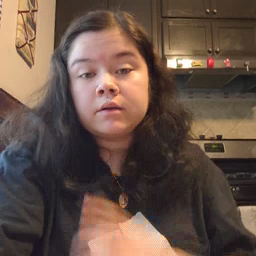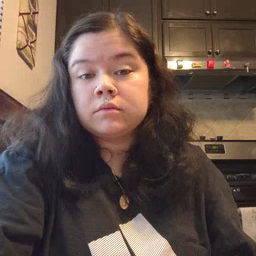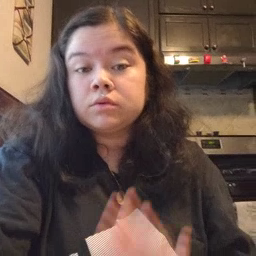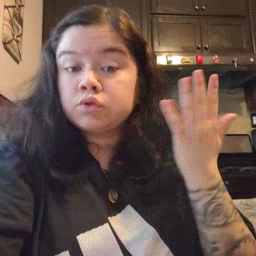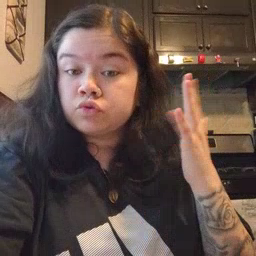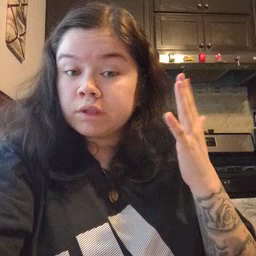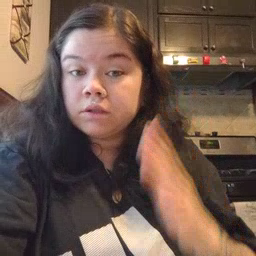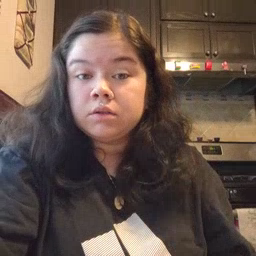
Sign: tree